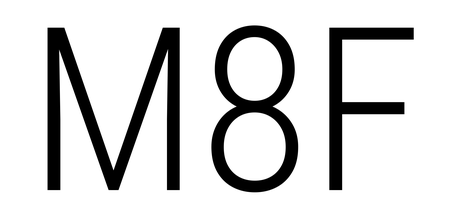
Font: Roboto_Condensed_Light